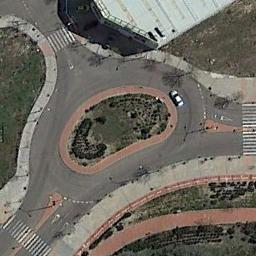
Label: roundabout